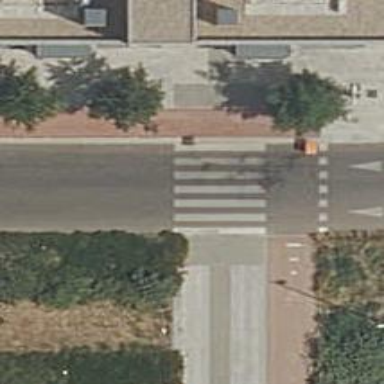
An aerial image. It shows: Pedestrian crossing with zebra markings on footway.